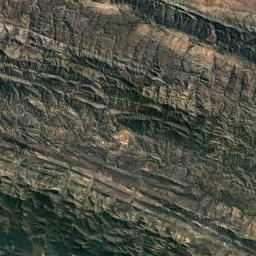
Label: mountain